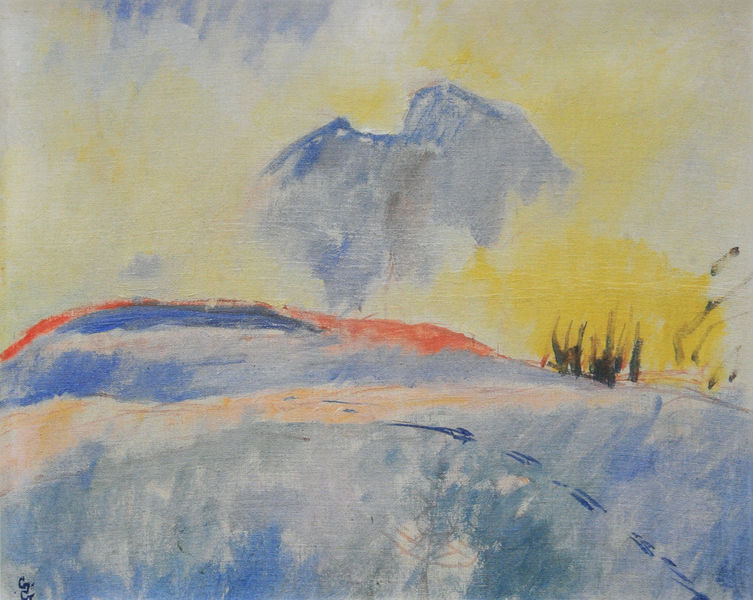
Titel: Winterlandschaft bei durchbrechender Sonne
Künstler: Giovanni Giacometti
Institution: Privatbesitz
Schlagwörter: berg, blau, gemälde, himmel, meer, vogel, weiß, wolken, aquarell, bäume, gelb, grün, landschaft, see, hell, licht, orange, schwarz, gras, rot, weg, spitze, signatur, gräser, horizont, hügel, schilf, sonnenaufgang, büsche, sonne, strand, abstrakt, berge, nebel, sonnenuntergang, spur, stämme, leuchten, ozean, vulkan, aqurell, mist, red, ocean, blue, sea, white, mountain, yellow, fire, fehlfarben